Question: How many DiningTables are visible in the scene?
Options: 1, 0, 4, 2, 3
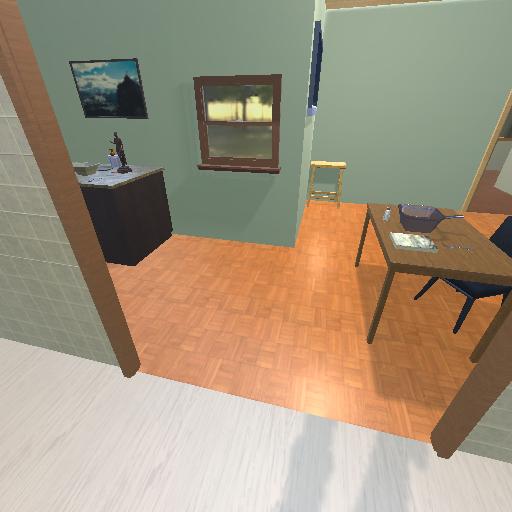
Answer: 1